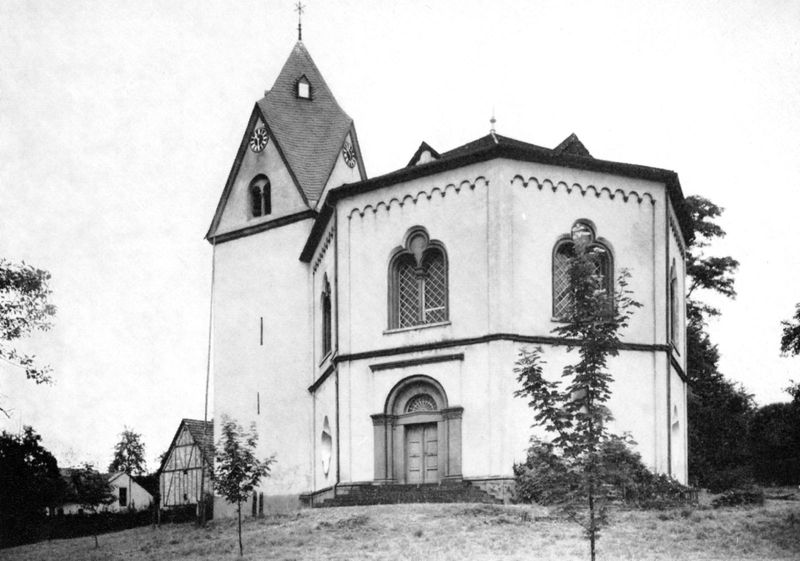
Titel: Evangelische Kirche in Urbach/Neuwied
Künstler: Ferdinand Nebel
Standort: Urbach (EU - D - RP)
Schlagwörter: baum, landschaft, fenster, dach, kirche, turm, dorf, uhr, foto, fotografie, kreuz, portal, gesims, gitterfenster, romanik, fachwerkhaus, oktogon, lisene, biforium, choranlage, kreiz, kirche mit romanischen fenstern